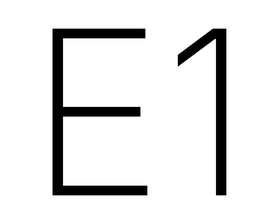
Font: Inter_ExtraLight